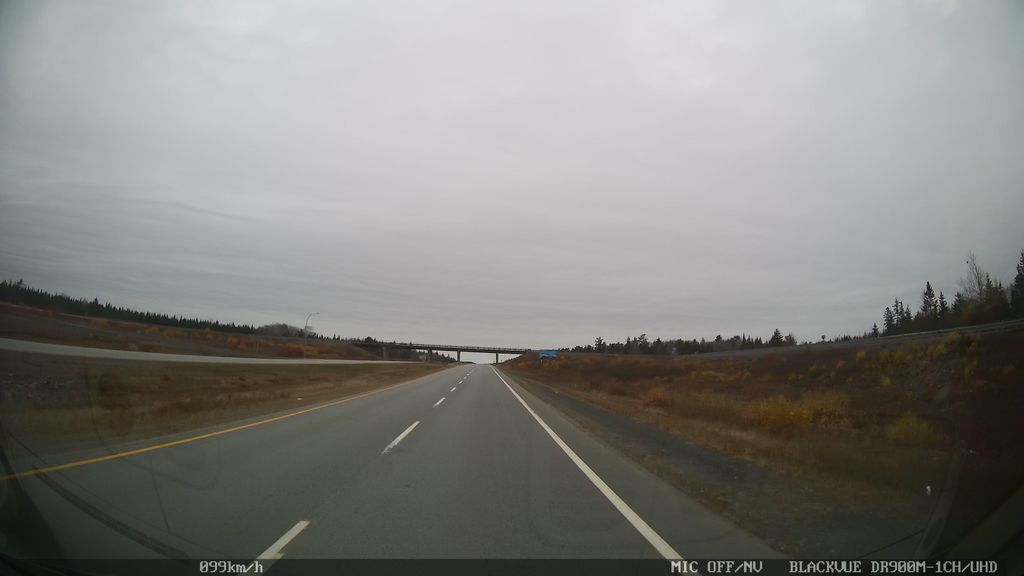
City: halifax